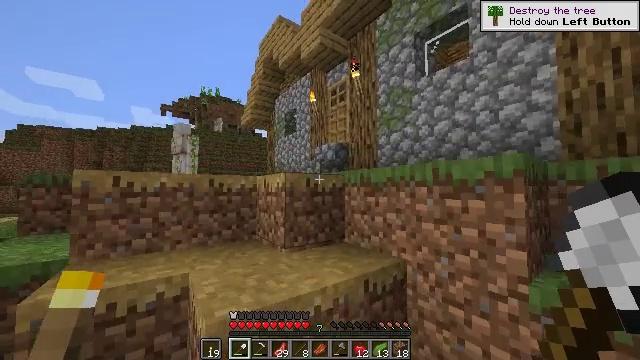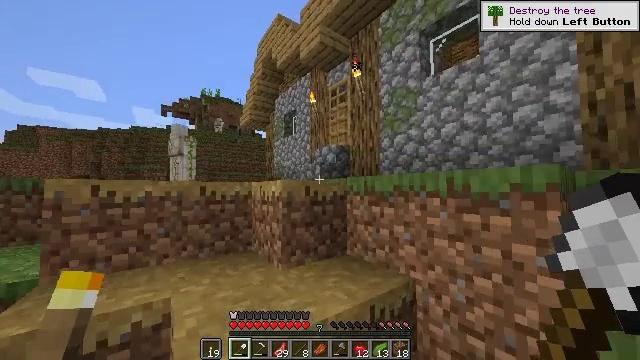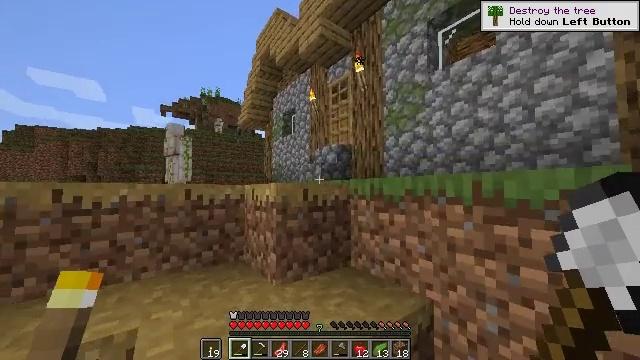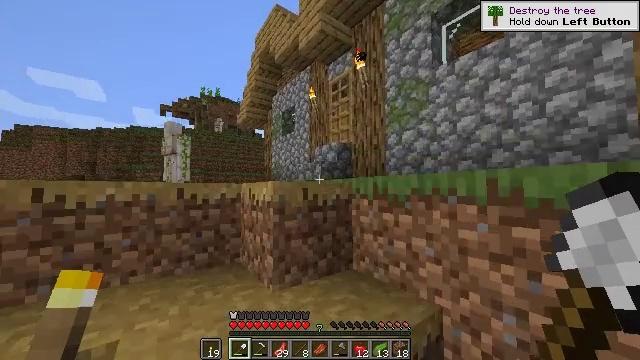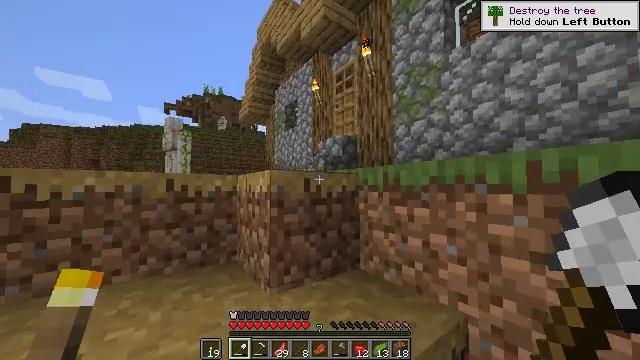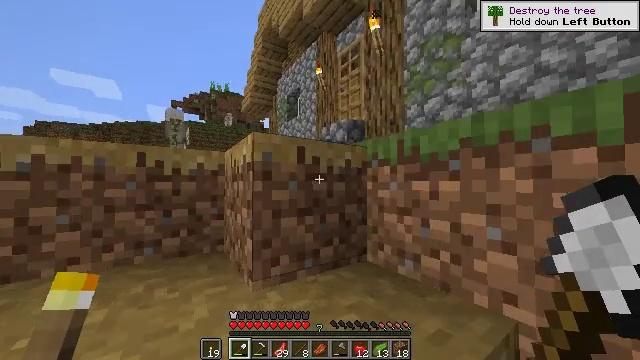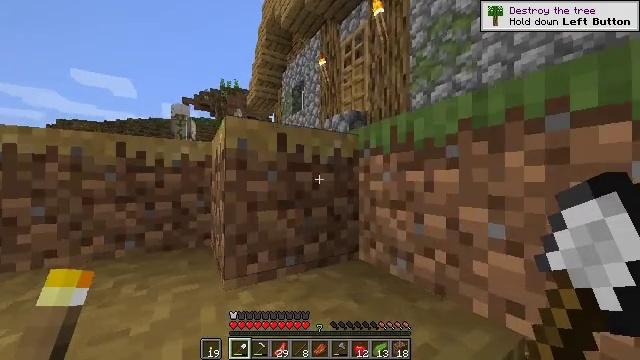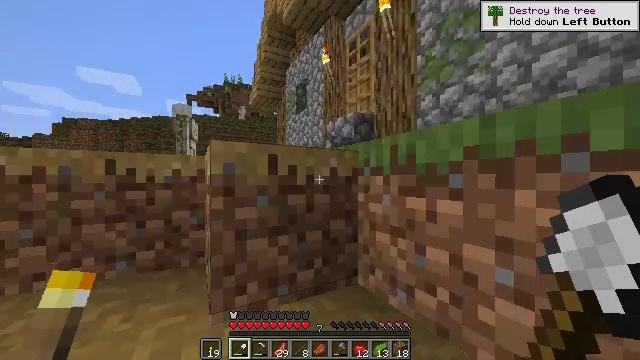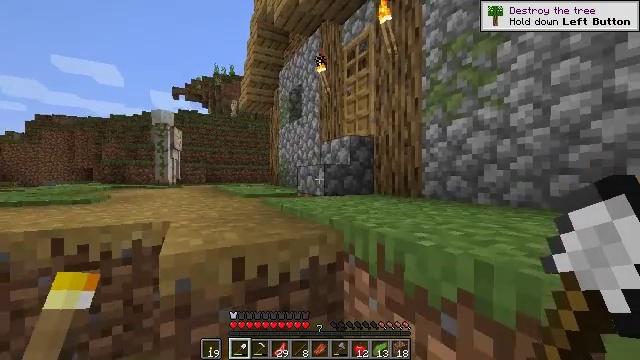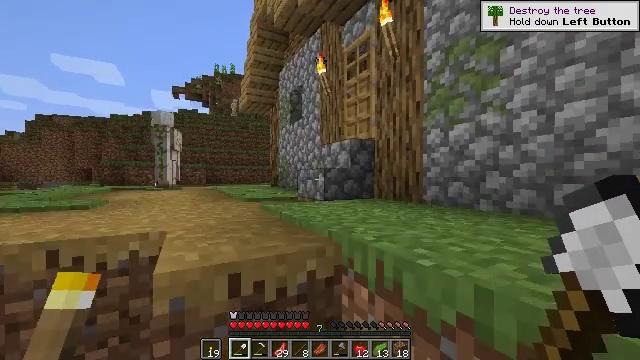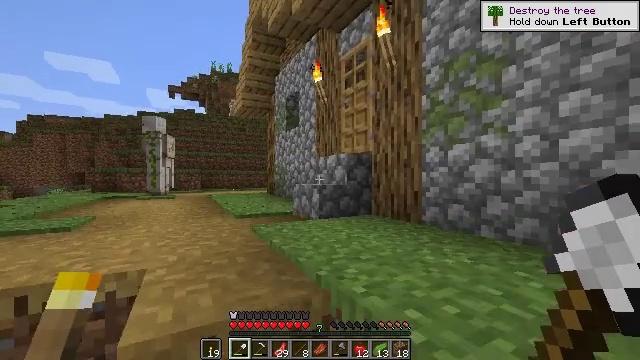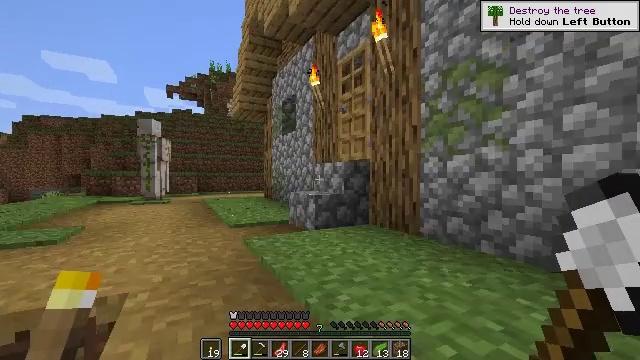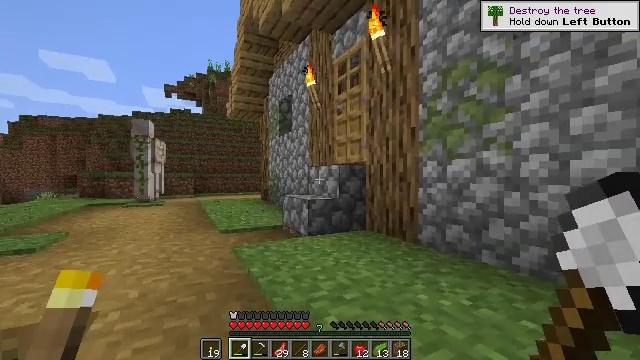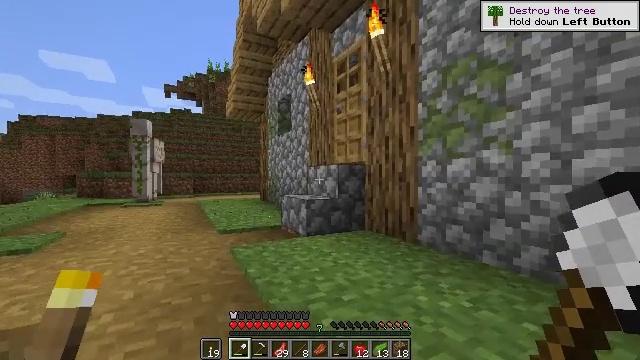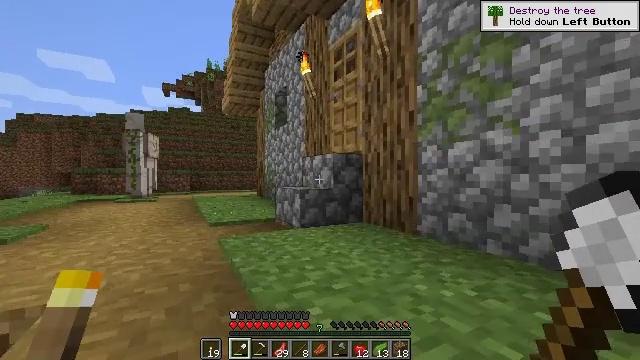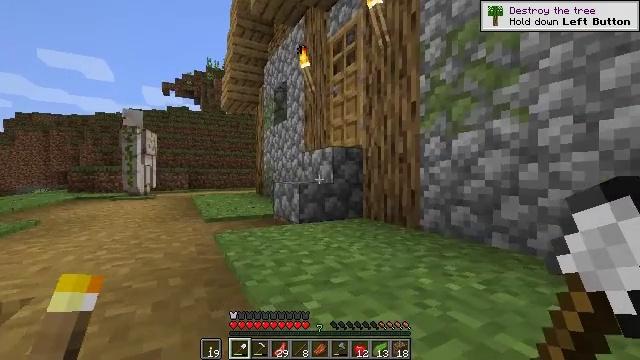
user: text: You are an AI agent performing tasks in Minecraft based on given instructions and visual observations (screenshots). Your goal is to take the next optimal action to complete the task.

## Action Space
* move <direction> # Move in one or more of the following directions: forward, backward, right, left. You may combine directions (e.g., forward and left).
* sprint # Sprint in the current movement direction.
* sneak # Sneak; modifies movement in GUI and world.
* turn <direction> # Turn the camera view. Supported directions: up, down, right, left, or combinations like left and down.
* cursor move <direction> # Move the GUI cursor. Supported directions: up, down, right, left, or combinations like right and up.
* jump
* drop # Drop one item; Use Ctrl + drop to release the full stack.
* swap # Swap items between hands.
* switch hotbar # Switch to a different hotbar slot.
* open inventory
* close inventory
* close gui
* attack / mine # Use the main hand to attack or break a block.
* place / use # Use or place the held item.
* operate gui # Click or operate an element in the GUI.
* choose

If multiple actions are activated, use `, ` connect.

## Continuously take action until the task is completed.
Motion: motion action
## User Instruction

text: Gather the yellow bed by attacking it.
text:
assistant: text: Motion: move forward, jump
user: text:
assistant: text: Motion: move forward, jump
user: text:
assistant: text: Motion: move forward, jump
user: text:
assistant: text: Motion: move forward, jump
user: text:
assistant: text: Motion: move forward, turn left, jump
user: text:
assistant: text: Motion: move forward, sprint, turn left and down, jump
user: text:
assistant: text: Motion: move forward, sprint, turn left, jump
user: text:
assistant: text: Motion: move forward, sprint, jump
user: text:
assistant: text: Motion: move forward, sprint, jump
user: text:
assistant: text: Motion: move forward, jump
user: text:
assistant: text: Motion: move forward, jump
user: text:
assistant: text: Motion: move forward, jump
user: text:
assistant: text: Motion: move forward, jump
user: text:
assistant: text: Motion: move forward, jump
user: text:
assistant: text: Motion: move forward, jump
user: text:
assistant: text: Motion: move forward, jump
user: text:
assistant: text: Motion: move forward, sprint, jump
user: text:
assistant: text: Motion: move forward, sprint, jump
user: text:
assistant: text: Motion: move forward, sprint, jump
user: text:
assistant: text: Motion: move forward, sprint, jump
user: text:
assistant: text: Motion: move forward, jump
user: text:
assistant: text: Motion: move forward, jump
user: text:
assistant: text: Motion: move forward, jump
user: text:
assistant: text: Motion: move forward, jump
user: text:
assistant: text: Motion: move forward, jump
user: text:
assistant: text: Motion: move forward, turn right
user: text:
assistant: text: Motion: move forward, turn right
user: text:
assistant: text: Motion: move forward and move left, turn right
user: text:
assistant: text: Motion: move forward and move left, turn right
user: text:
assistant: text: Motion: move forward and move left, turn right